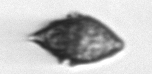
Label: Kryptoperidinium_triquetrum